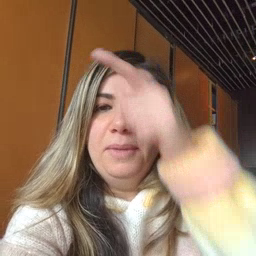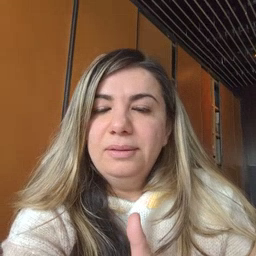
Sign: brother